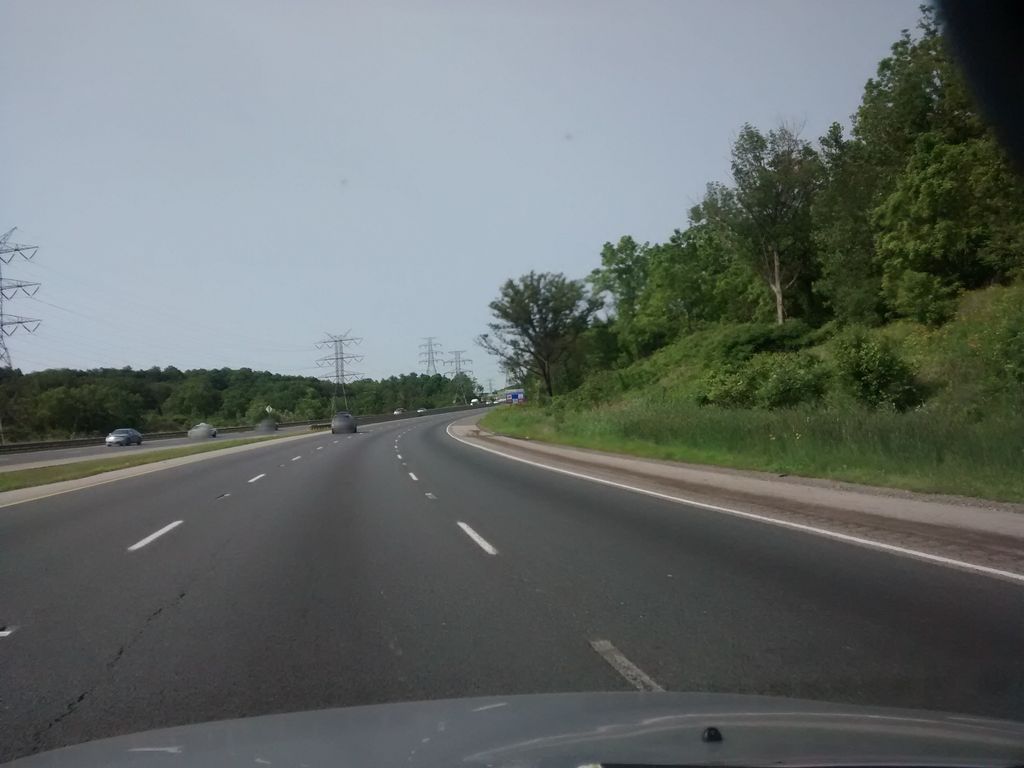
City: hamilton